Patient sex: M
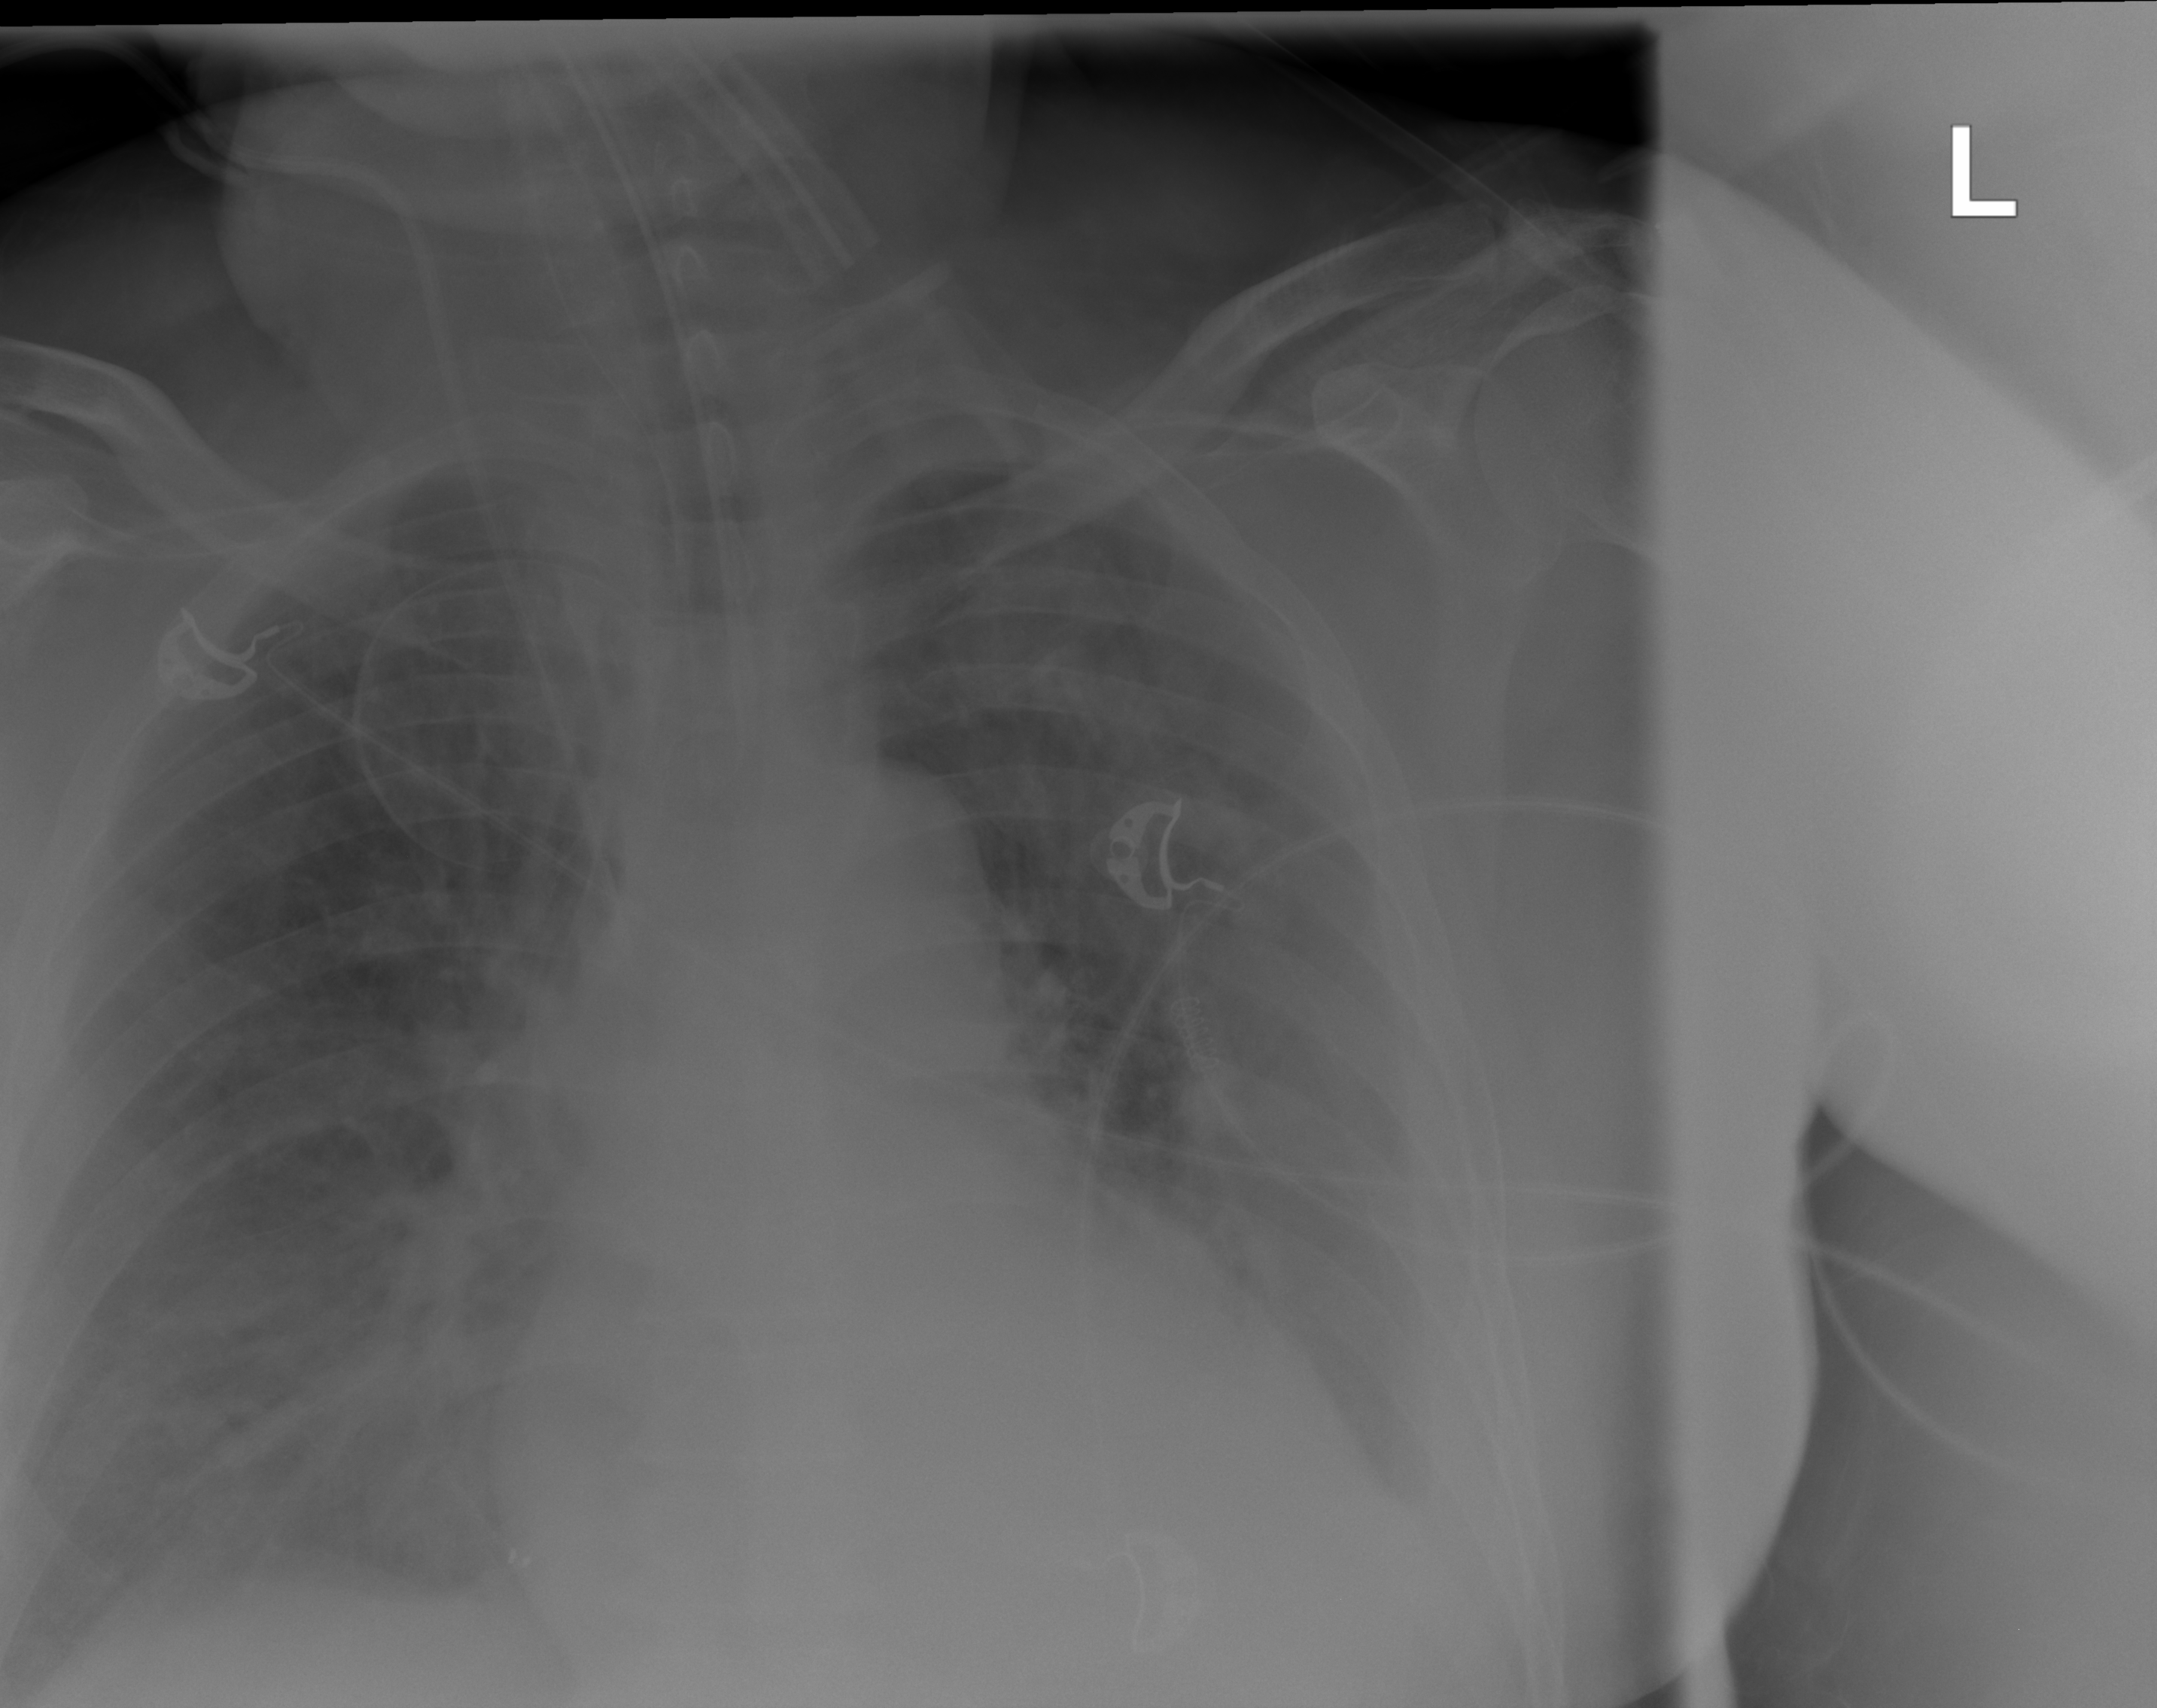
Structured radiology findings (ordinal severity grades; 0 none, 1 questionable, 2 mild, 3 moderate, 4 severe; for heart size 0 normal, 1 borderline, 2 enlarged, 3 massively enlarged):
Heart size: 2
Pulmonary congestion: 0
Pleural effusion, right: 2
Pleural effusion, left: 3
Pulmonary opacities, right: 1
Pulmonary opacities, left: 0
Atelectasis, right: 2
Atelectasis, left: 2